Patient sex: M
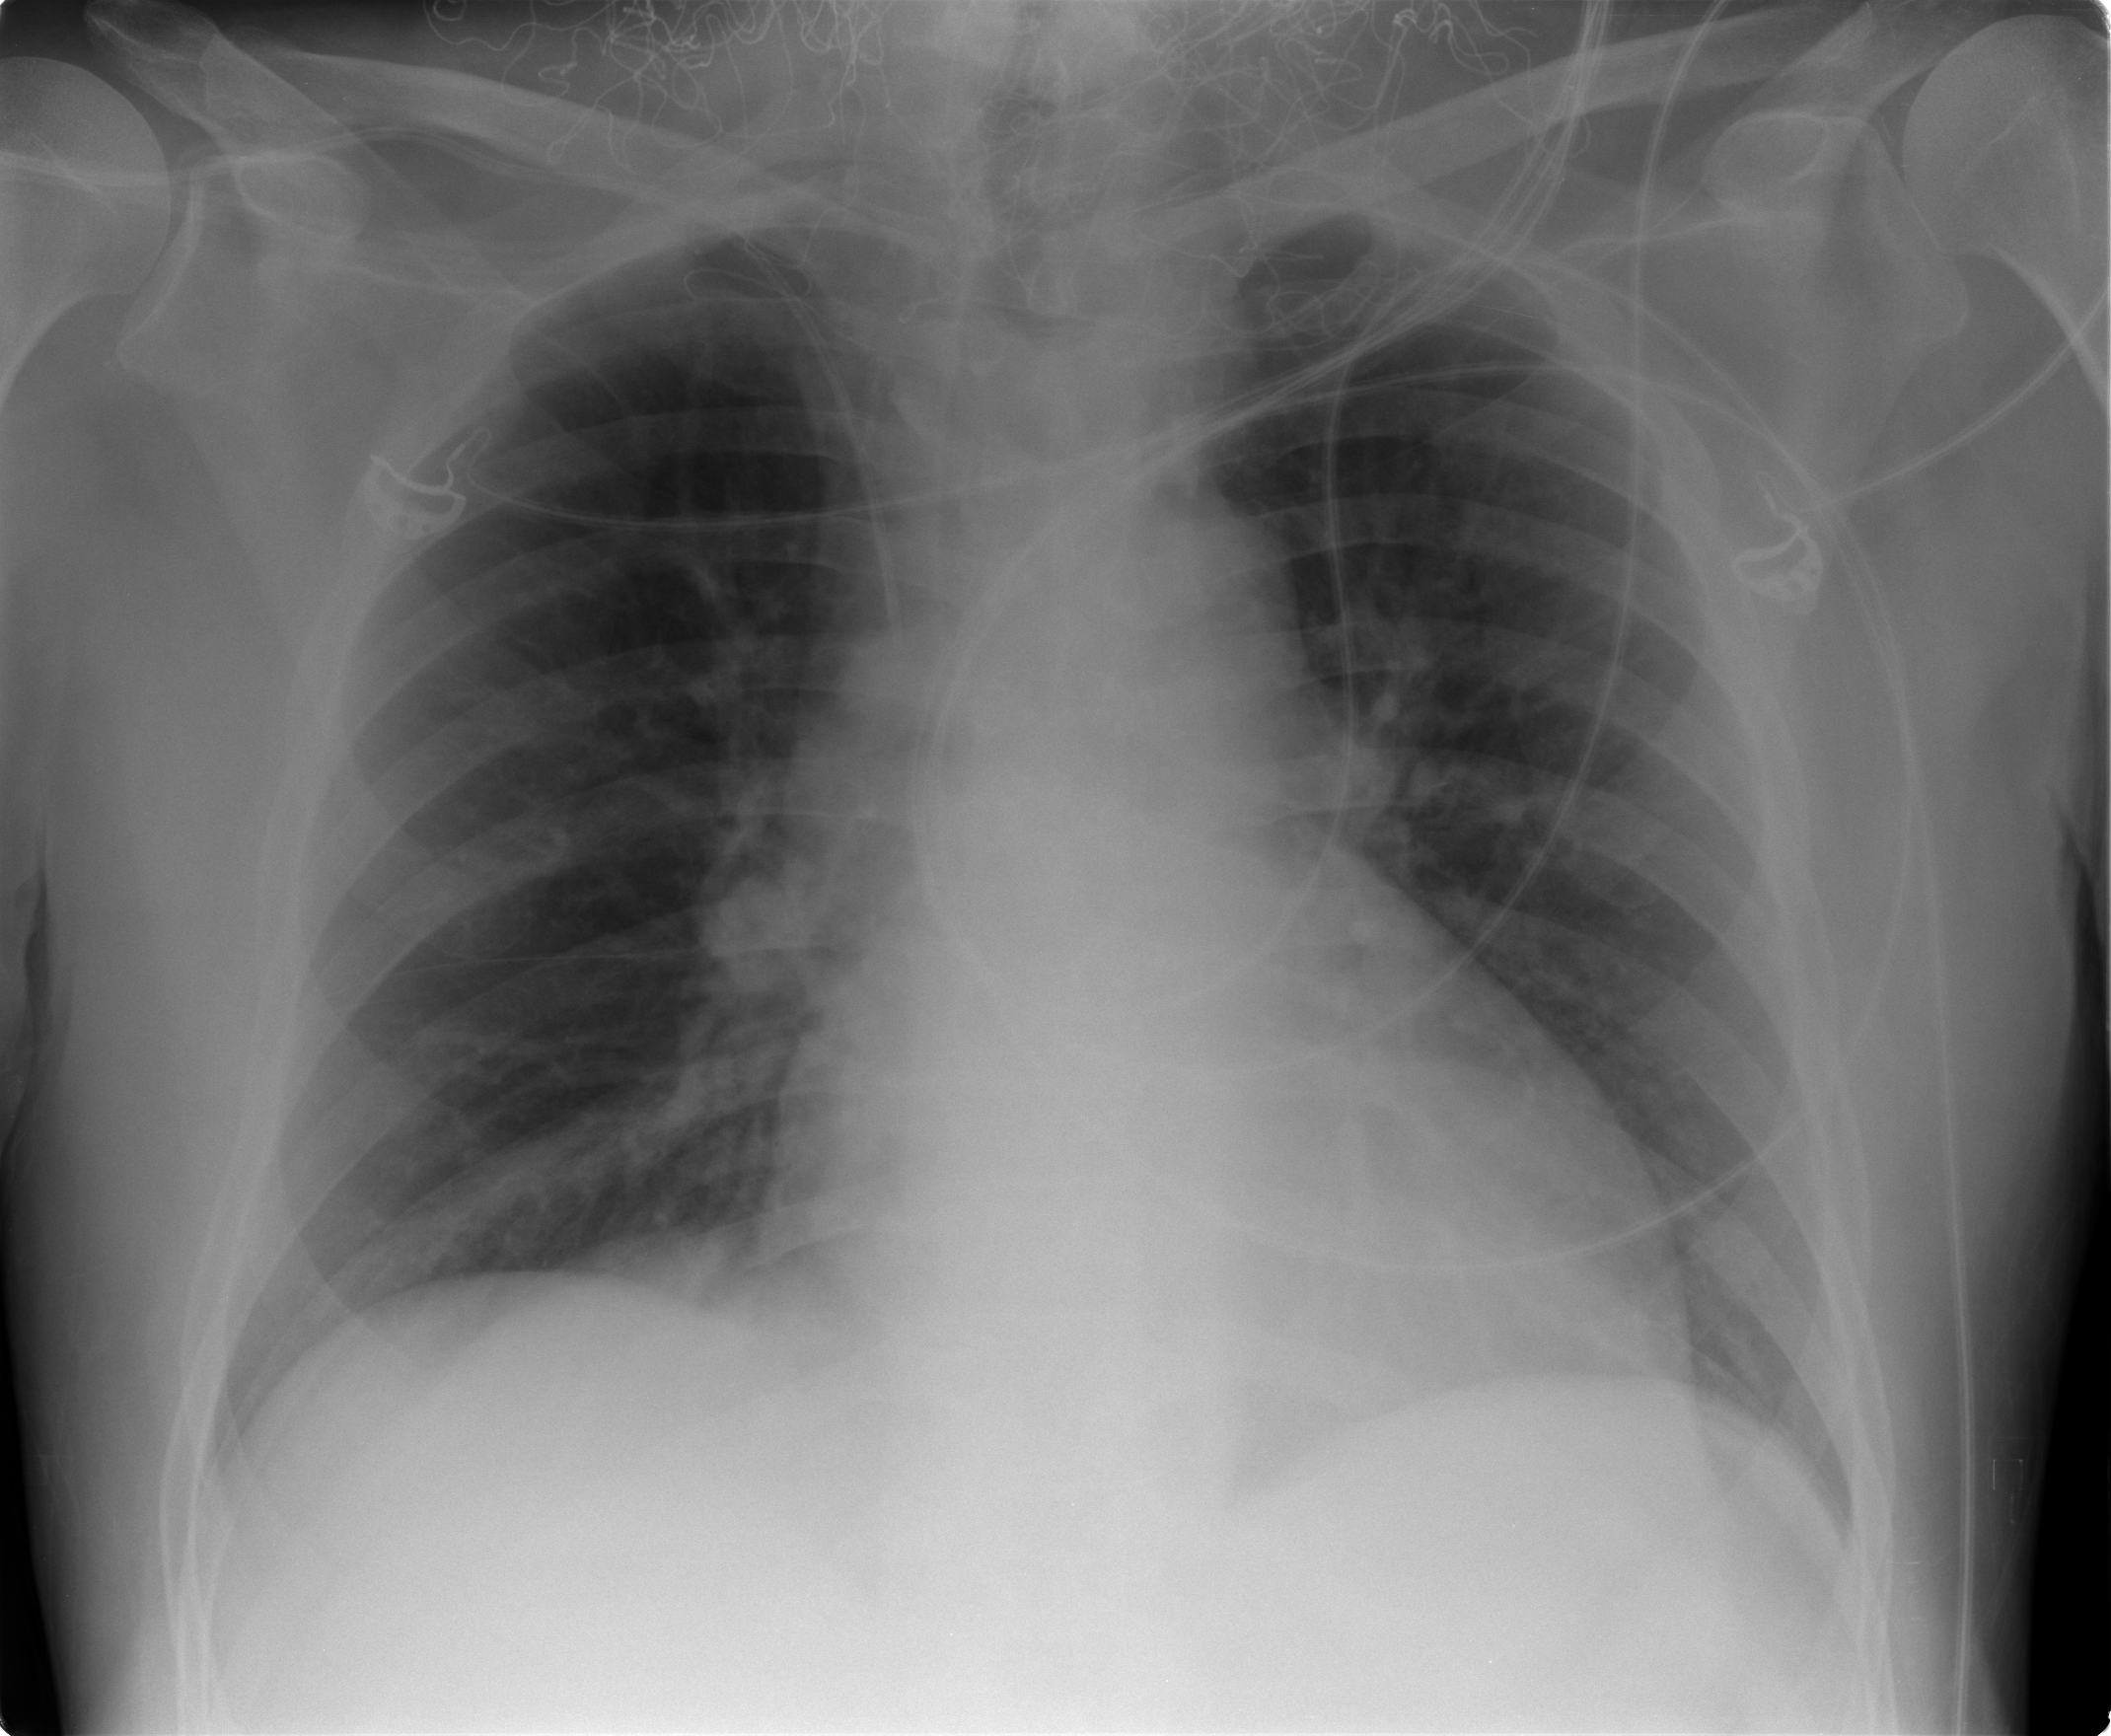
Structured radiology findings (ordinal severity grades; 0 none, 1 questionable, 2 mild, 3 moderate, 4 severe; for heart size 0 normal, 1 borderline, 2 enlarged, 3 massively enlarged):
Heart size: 2
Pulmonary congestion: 0
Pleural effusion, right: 0
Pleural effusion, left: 0
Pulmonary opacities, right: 0
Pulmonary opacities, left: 0
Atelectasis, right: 2
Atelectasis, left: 0